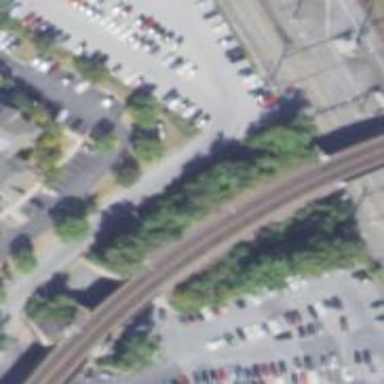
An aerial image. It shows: Railway line on embankment.